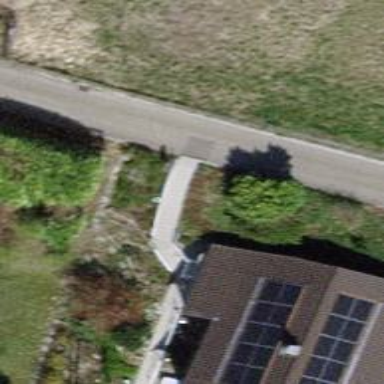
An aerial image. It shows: Set of steps on the road.